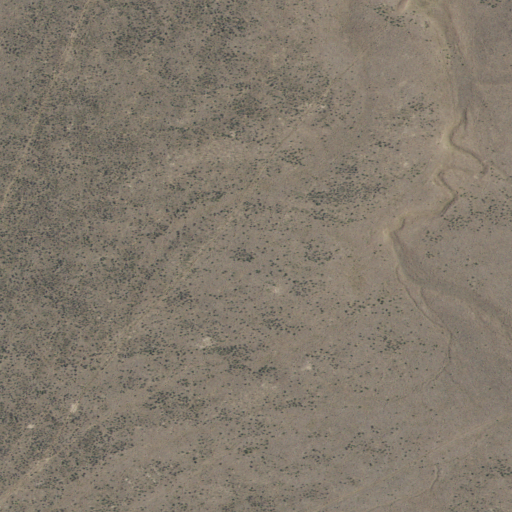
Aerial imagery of plain(s) in Idaho named John Boyd Flat containing only grassland